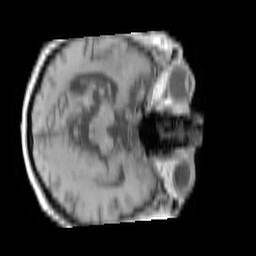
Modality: T1w
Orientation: axial
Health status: ill
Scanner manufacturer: siemens
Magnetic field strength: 3 T
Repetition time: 0.4 s
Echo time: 0.00272 s